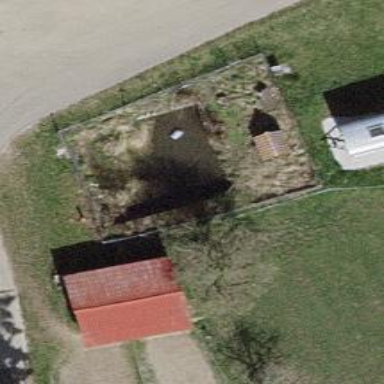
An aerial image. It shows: Garden enclosed by fence.